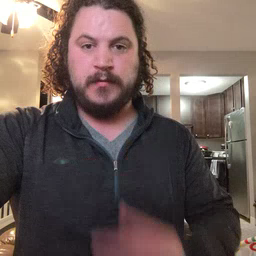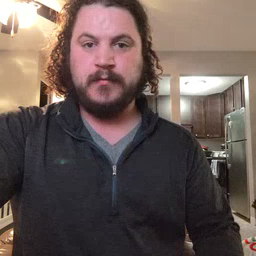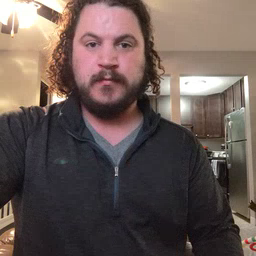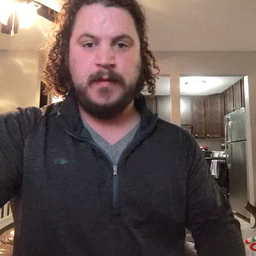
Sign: minemy